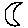
Label: moon